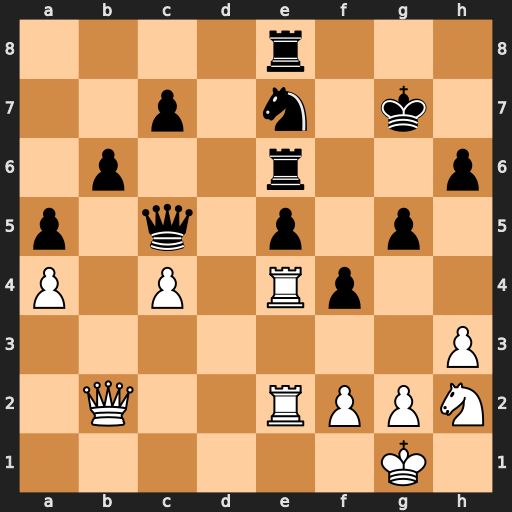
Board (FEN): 4r3/2p1n1k1/1p2r2p/p1q1p1p1/P1P1Rp2/7P/1Q2RPPN/6K1
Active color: w
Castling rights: -
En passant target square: -
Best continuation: Rxe5 Rxe5 Rxe5 Qxe5 Qxe5+